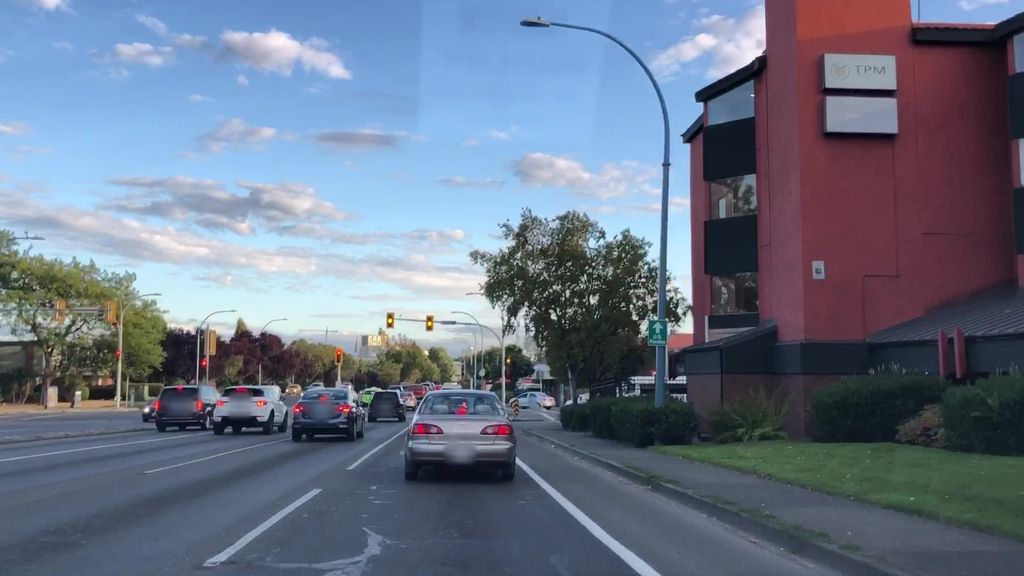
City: victoria